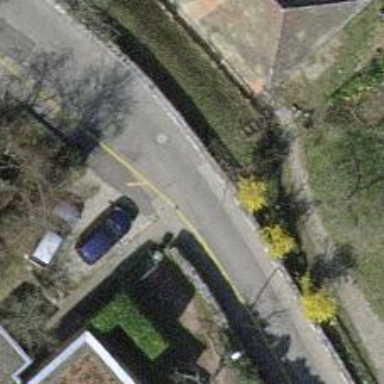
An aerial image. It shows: Residential road with asphalt surface.